Interaction volume radius: 5 \u00c5
Interaction volume height: 35 \u00c5
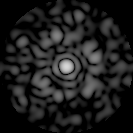
Disorder parameter: 0.8261